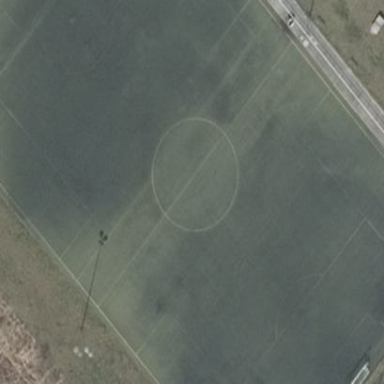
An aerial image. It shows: Artificial turf soccer pitch for leisure sports.